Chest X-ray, PA view. Patient: 12 years old, sex M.
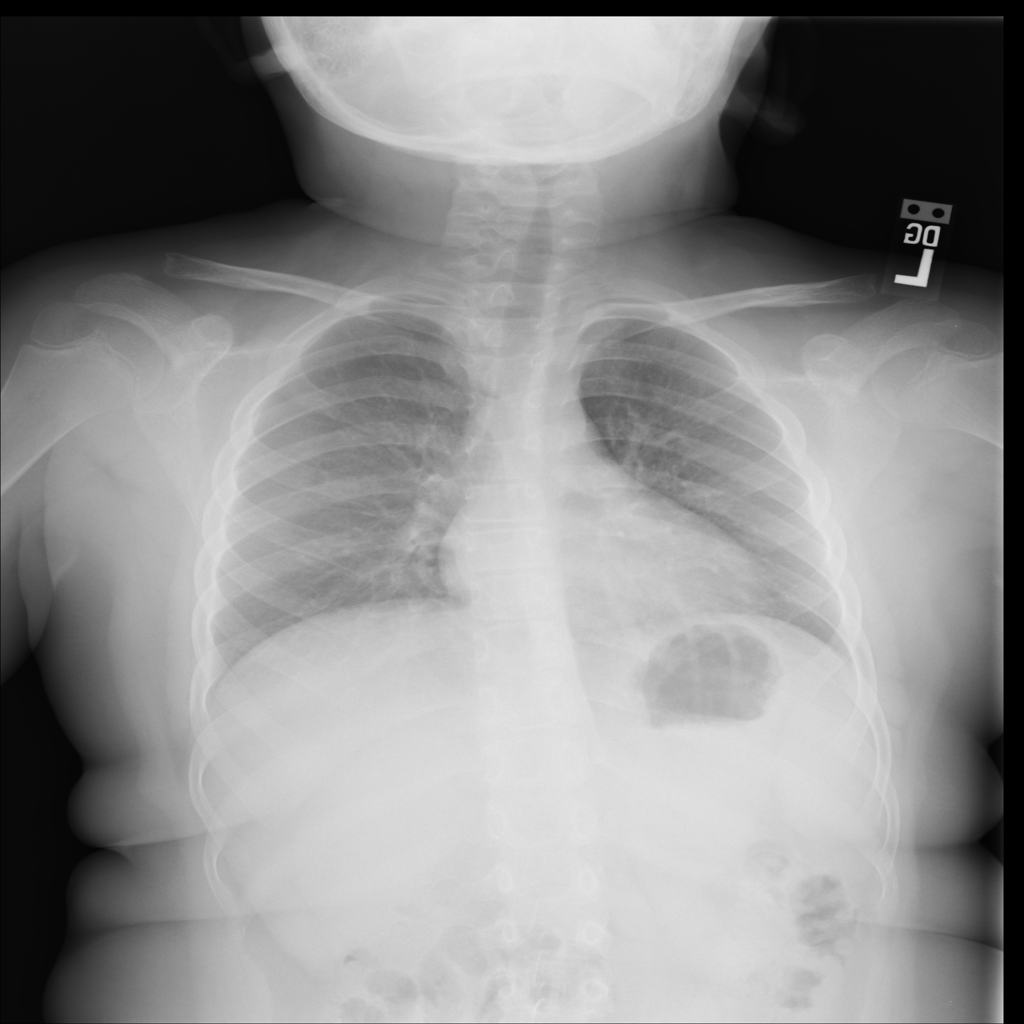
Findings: No Finding